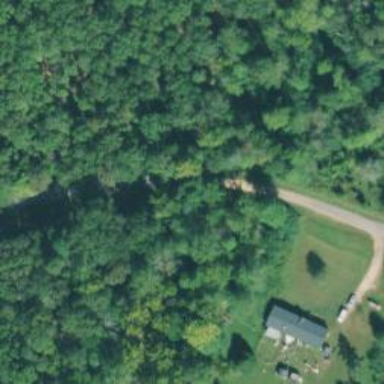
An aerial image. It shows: Culvert tunnel.